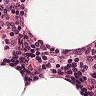
Metastatic tissue present: no